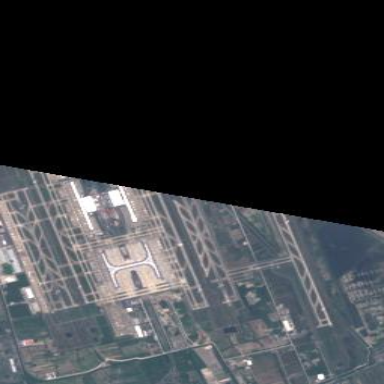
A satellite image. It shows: International airport with aerodrome classification.